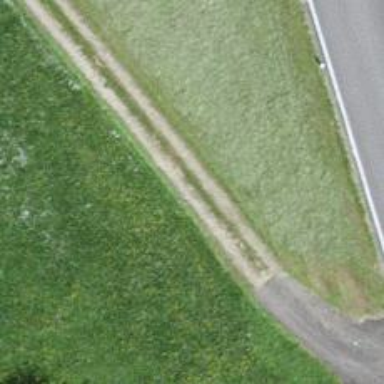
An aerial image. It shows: Unpaved track road.